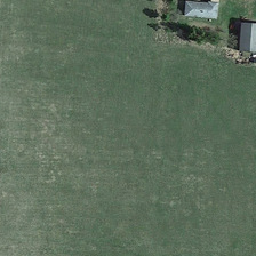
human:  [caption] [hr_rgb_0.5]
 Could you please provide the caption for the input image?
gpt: There is a farmhouse.

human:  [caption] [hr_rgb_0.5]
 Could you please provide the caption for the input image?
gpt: There are two grey roof houses next to the pasture.

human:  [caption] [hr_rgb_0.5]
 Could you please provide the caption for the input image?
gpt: There are two grey roofed houses next to the farm.

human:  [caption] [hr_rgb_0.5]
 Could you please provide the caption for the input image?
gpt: There are two gray houses near the ranch.

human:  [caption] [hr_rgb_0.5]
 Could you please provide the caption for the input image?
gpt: There are two farms